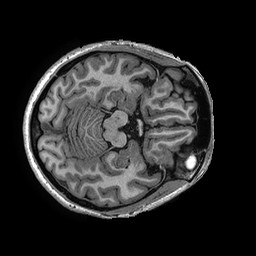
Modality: T1w
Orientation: axial
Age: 41
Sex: female
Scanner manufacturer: ge
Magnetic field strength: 3 T
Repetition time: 0.006952 s
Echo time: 0.00292 s